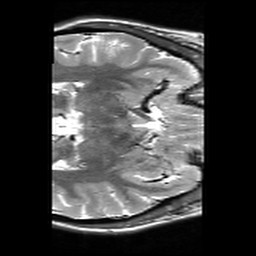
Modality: T2w
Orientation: axial
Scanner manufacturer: siemens
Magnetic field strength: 3 T
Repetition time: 9.86 s
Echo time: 0.05 s